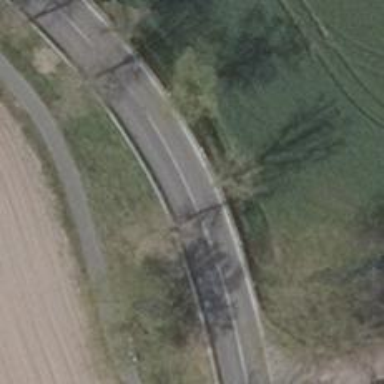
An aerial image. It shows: Secondary road with asphalt surface.